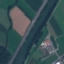
Label: River